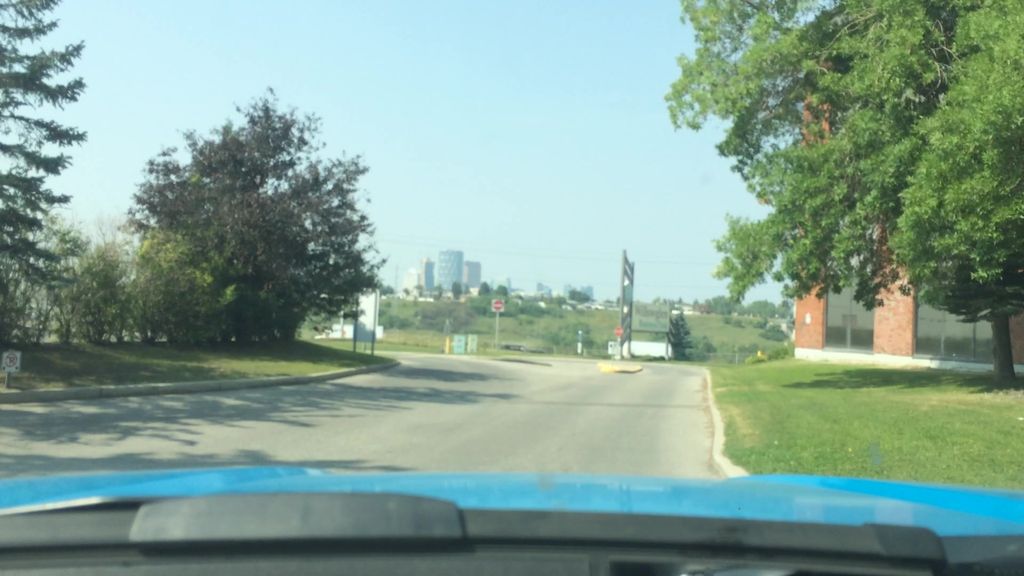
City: calgary